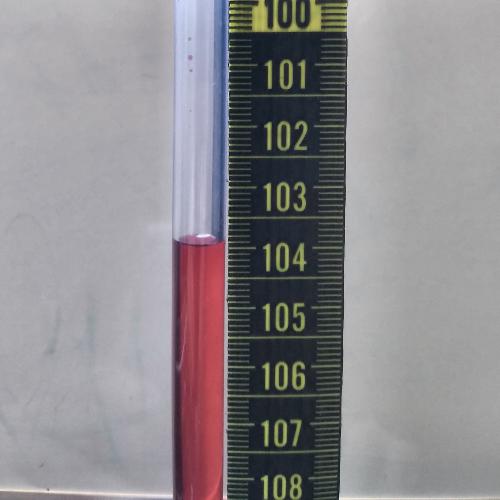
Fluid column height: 104.0 cm